【题型】解答题　【知识点】平面几何　【难度】easy
已知：如图, 四边形 $ABCD$ 是菱形, $P$ 是对角线 $BD$ 上一点, 连结 $AP$、$CP$ 并延长, 分别与边 $CD$、$AD$ 交于点 $E$、$F$。

(1) 求证：$AE = CF$；

(2) 如果 $\angle APF = 2\angle ABD$, 求证：$BP \cdot BD = 2AB^2$。
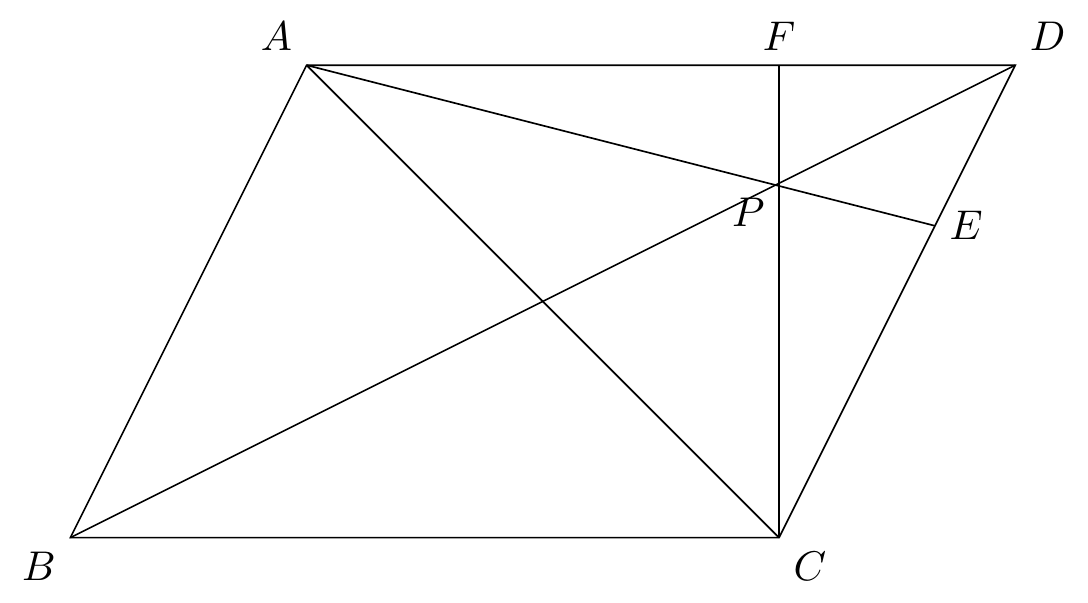
【解答】
解：(1) $\because$ 四边形 $ABCD$ 是菱形,

$\therefore$ $AD = CD$, $BD$ 垂直平分 $AC$,

$\therefore$ $\angle ACD = \angle CAD$,

$\because$ 点 $P$ 在 $BD$ 上,

$\therefore$ $PA = PC$,

$\therefore$ $\angle PAC = \angle PCA$,

在 $\triangle ACE$ 和 $\triangle CAF$ 中,

$\begin{cases}
\angle ACE = \angle CAF \\
AC = CA \\
\angle EAC = \angle FCA
\end{cases}$

$\therefore$ $\triangle ACE \cong \triangle CAF$(ASA),

$\therefore$ $AE = CF$；

(2) 设 $AC$ 交 $BD$ 于点 $L$, 则 $LB = LD = \frac{1}{2} BD$,

$\because$ $AB = CB$, $BD \perp AC$,

$\therefore$ $\angle ABD = \angle CBD$,

$\therefore$ $\angle ABC = 2\angle ABD$,

$\because$ $\angle APF = 2\angle ABD$,

$\therefore$ $\angle APF = \angle ABC$,

$\therefore$ $\angle ABC + \angle APC = \angle APF + \angle APC = 180^\circ$,

$\therefore$ $\angle BAP + \angle BCP = 360^\circ - (\angle ABC + \angle APC) = 180^\circ$,

$\because$ $\angle BAC = \angle BCA$, $\angle PAC = \angle PCA$,

$\therefore$ $\angle BAP = \angle BAC + \angle PAC = \angle BCA + \angle PCA = \angle BCP$,

$\therefore$ $2\angle BAP = 180^\circ$,

$\therefore$ $\angle BLA = \angle BAP = 90^\circ$,

$\therefore$ $\angle ABL = \angle PBA$,

$\therefore$ $\triangle ABL \sim \triangle PBA$,

$\therefore$ $\frac{AB}{BP} = \frac{LB}{AB}$,

$\therefore$ $\frac{AB}{BP} = \frac{\frac{1}{2} BD}{AB}$,

$\therefore$ $BP \cdot BD = 2AB^2$。
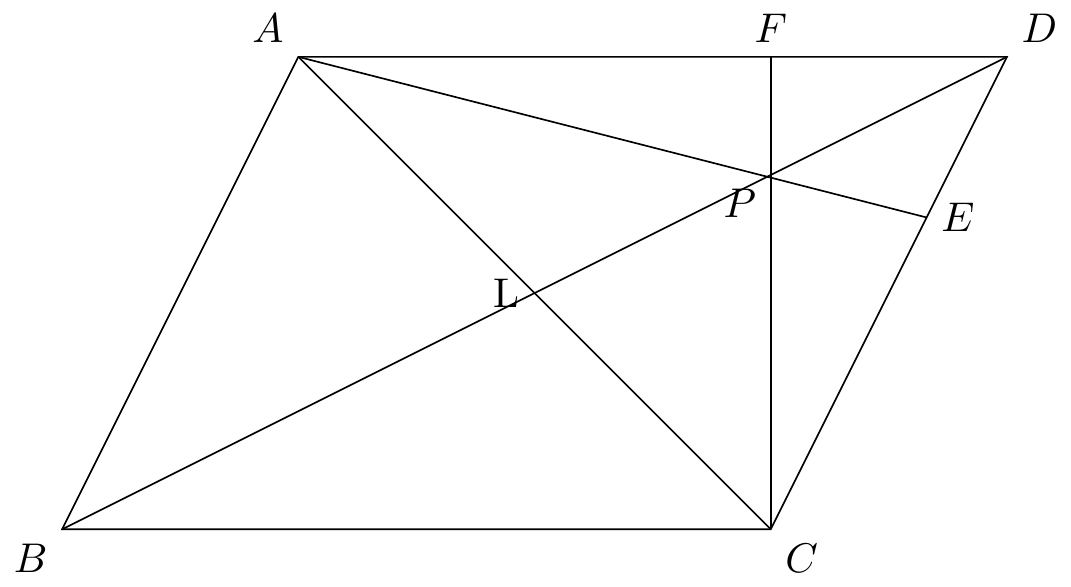